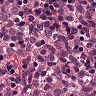
Metastatic tissue present: yes